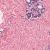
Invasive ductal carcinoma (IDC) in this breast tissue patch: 0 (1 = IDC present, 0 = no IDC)